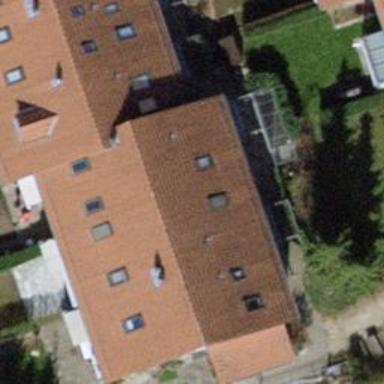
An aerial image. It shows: Terrace building.